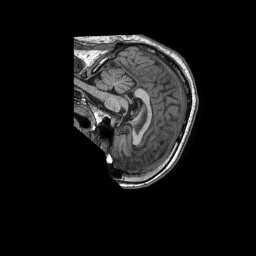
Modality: T1w
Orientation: sagittal
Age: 45
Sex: male
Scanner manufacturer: philips
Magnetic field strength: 1.5 T
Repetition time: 0.007031 s
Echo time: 0.003185 s